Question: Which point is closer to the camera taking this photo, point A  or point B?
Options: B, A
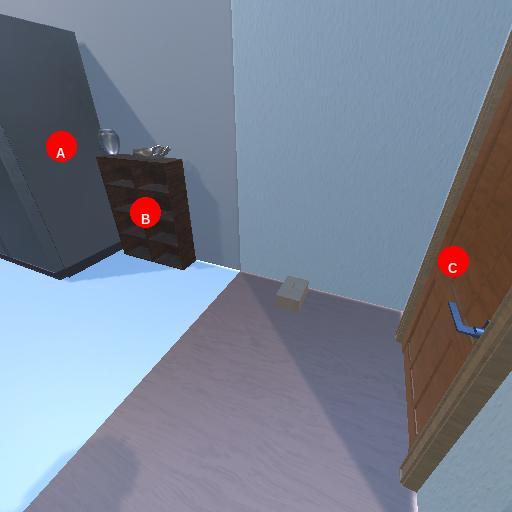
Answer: B